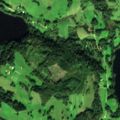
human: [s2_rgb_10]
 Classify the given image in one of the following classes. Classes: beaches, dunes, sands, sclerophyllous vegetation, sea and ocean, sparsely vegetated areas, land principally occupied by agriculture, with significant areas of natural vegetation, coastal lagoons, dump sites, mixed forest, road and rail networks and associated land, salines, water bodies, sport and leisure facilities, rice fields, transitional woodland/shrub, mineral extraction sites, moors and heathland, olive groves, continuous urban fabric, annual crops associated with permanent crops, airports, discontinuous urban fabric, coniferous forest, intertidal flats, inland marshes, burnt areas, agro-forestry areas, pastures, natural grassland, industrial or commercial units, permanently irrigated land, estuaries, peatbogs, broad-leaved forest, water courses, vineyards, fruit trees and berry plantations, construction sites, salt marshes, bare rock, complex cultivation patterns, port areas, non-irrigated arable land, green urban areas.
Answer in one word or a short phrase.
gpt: pastures, complex cultivation patterns, land principally occupied by agriculture, with significant areas of natural vegetation, broad-leaved forest, water bodies